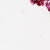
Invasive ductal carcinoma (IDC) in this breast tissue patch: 0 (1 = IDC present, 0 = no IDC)